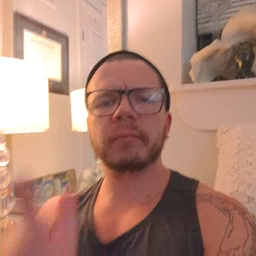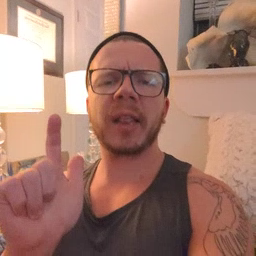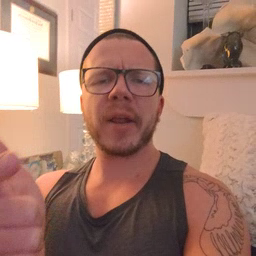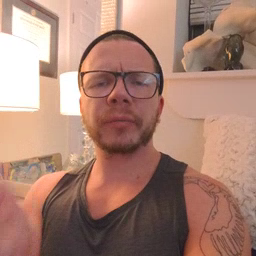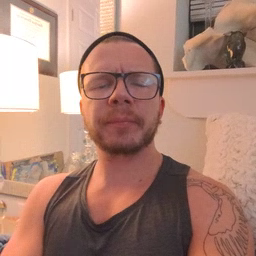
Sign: later